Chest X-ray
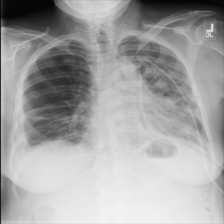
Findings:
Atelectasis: negative
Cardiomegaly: negative
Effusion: negative
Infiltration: negative
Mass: negative
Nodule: negative
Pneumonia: negative
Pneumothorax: negative
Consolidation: negative
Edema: negative
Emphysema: negative
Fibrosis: negative
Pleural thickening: negative
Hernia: negative